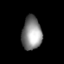
Tissue: lung
Cell type: Epithelial cells
Senescence score: 0.2208
Nuclear area (px): 646
Mean DAPI intensity: 137.757